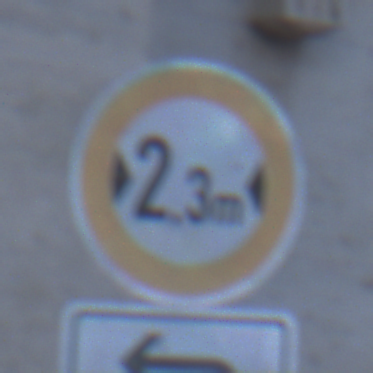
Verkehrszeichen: TatsaechlicheBreite2Komma3
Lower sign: RichtungsangabeDurchPfeile2
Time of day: SunriseSunset
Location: Outdoor (Urban)
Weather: Clear
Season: NotSpecified
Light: Natural